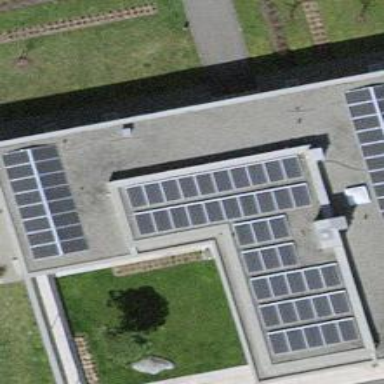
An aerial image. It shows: Solar power generator with photovoltaic panels.